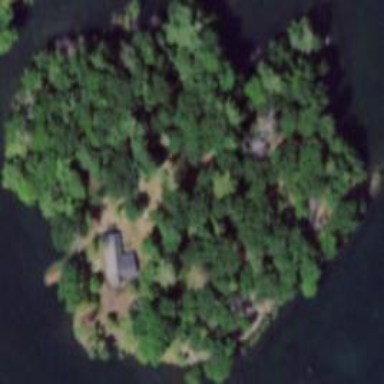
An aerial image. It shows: Islet.